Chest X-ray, AP view. Patient: 61 years old, sex M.
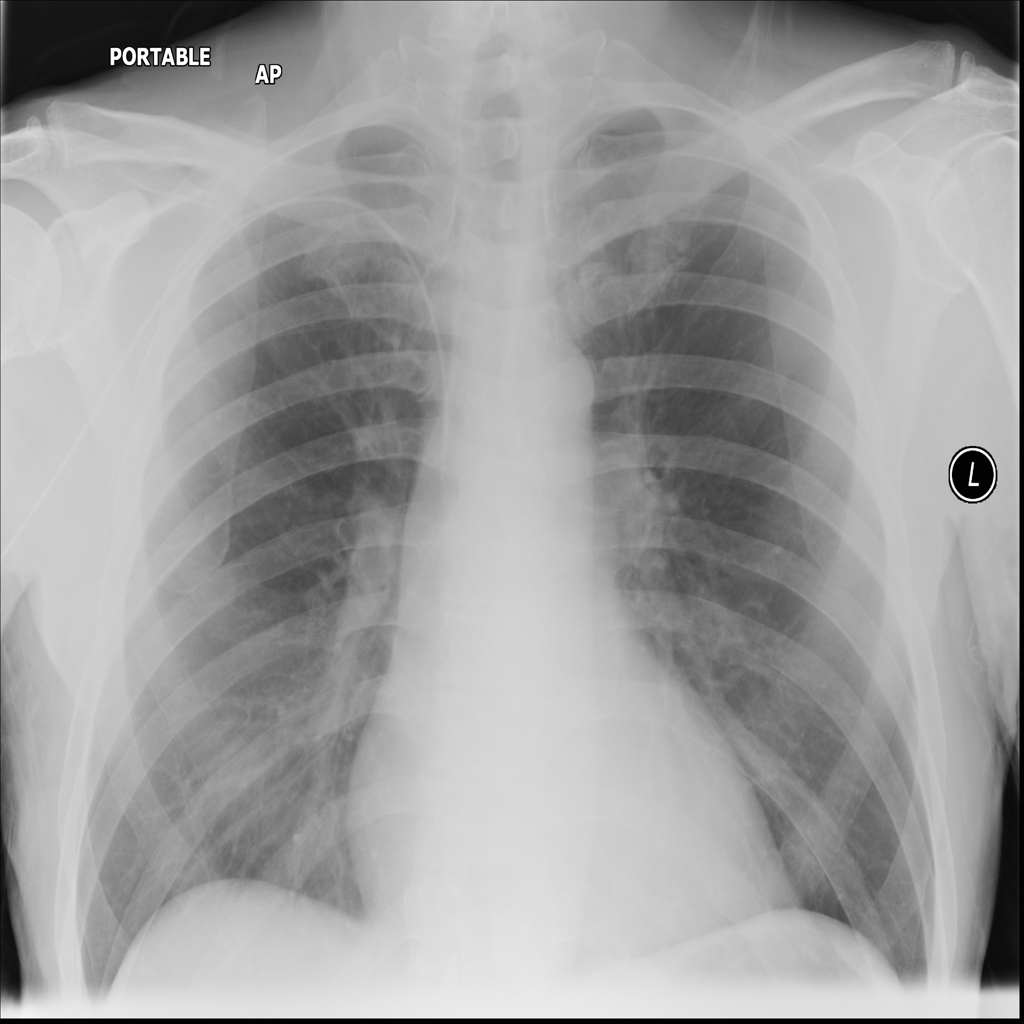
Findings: No Finding